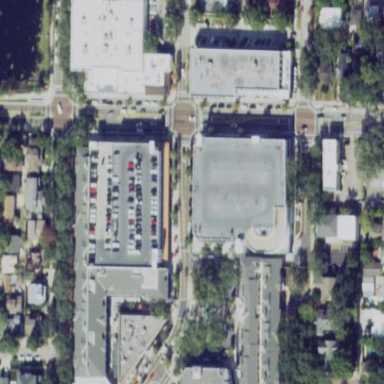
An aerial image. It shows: Retail area.